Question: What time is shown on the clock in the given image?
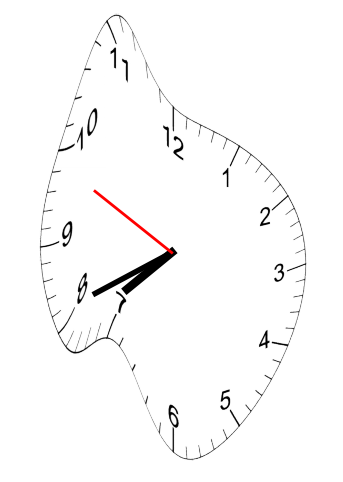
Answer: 07:40:49